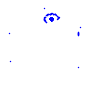
Particle: pion